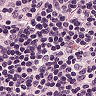
Metastatic tissue present: no